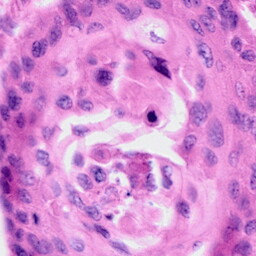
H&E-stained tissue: Cervix